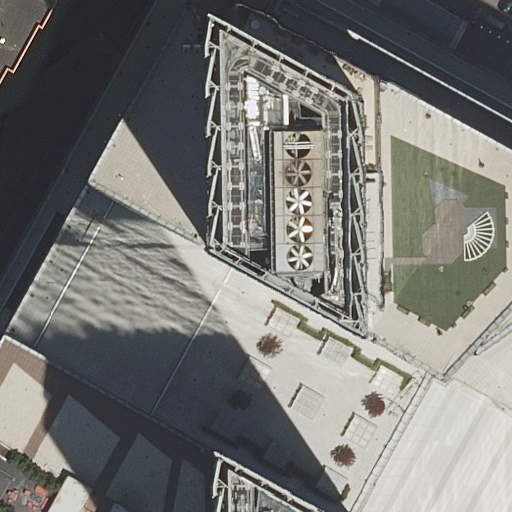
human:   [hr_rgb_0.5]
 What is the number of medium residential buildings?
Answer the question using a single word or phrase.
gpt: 1

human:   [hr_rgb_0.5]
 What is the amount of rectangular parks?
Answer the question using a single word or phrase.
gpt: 0

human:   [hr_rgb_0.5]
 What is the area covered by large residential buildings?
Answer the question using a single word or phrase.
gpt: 530m2

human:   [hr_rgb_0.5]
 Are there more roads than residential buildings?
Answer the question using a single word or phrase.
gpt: no

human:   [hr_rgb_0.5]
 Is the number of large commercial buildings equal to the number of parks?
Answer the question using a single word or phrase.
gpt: no

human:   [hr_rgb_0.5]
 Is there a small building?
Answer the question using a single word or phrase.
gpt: no

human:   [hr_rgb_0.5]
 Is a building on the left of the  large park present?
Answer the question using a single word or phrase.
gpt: no

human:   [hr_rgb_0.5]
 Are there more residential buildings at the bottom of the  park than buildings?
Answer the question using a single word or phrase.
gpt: no

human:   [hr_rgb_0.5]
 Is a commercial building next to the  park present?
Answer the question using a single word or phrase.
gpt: no

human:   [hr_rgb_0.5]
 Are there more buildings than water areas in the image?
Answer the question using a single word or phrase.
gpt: yes

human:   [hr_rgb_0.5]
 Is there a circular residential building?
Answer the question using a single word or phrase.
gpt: no

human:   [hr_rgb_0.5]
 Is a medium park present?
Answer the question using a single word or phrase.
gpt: no

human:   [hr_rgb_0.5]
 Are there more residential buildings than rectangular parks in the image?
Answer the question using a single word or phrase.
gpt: yes

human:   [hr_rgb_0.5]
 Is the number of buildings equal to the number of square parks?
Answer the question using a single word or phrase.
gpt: no

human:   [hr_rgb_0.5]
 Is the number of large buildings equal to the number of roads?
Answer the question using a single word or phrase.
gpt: no

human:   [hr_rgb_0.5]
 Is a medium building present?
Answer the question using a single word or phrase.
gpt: yes

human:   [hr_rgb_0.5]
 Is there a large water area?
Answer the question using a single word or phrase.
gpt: no

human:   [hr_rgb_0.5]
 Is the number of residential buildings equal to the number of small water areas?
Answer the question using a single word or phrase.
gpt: no

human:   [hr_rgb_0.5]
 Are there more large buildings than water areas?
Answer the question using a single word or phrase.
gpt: yes

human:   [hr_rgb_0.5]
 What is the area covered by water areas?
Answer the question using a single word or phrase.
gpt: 0m2

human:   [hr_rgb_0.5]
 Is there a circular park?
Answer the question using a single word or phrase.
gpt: no

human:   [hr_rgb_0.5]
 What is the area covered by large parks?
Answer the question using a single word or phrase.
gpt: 6924m2

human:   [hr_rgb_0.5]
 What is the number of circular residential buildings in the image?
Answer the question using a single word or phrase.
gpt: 0

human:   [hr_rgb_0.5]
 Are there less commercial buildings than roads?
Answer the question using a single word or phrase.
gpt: no

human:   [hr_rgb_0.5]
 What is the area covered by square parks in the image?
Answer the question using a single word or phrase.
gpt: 0m2

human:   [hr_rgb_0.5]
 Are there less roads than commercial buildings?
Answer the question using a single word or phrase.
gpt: no

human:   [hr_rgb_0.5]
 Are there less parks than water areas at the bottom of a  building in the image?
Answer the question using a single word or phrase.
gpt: no

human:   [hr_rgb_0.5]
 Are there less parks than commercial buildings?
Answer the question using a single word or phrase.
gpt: no

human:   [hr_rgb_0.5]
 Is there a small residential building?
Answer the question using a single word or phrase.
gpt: no

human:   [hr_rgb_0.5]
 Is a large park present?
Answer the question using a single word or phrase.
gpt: yes

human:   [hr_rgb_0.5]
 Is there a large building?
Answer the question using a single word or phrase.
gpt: yes

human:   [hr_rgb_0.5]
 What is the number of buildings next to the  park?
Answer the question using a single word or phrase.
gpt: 2

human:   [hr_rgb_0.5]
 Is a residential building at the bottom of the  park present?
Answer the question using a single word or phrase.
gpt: yes

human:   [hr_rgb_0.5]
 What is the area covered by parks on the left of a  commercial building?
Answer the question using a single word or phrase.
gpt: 0m2

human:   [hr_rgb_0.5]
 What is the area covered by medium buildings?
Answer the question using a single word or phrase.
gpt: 282m2

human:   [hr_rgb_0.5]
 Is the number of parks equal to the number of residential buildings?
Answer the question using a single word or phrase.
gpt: no